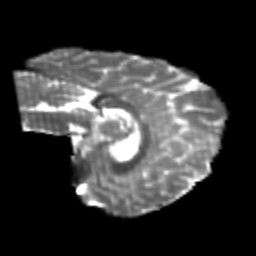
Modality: T2w
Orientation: sagittal
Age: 22
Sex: female
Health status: healthy
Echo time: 0.074 s